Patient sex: F
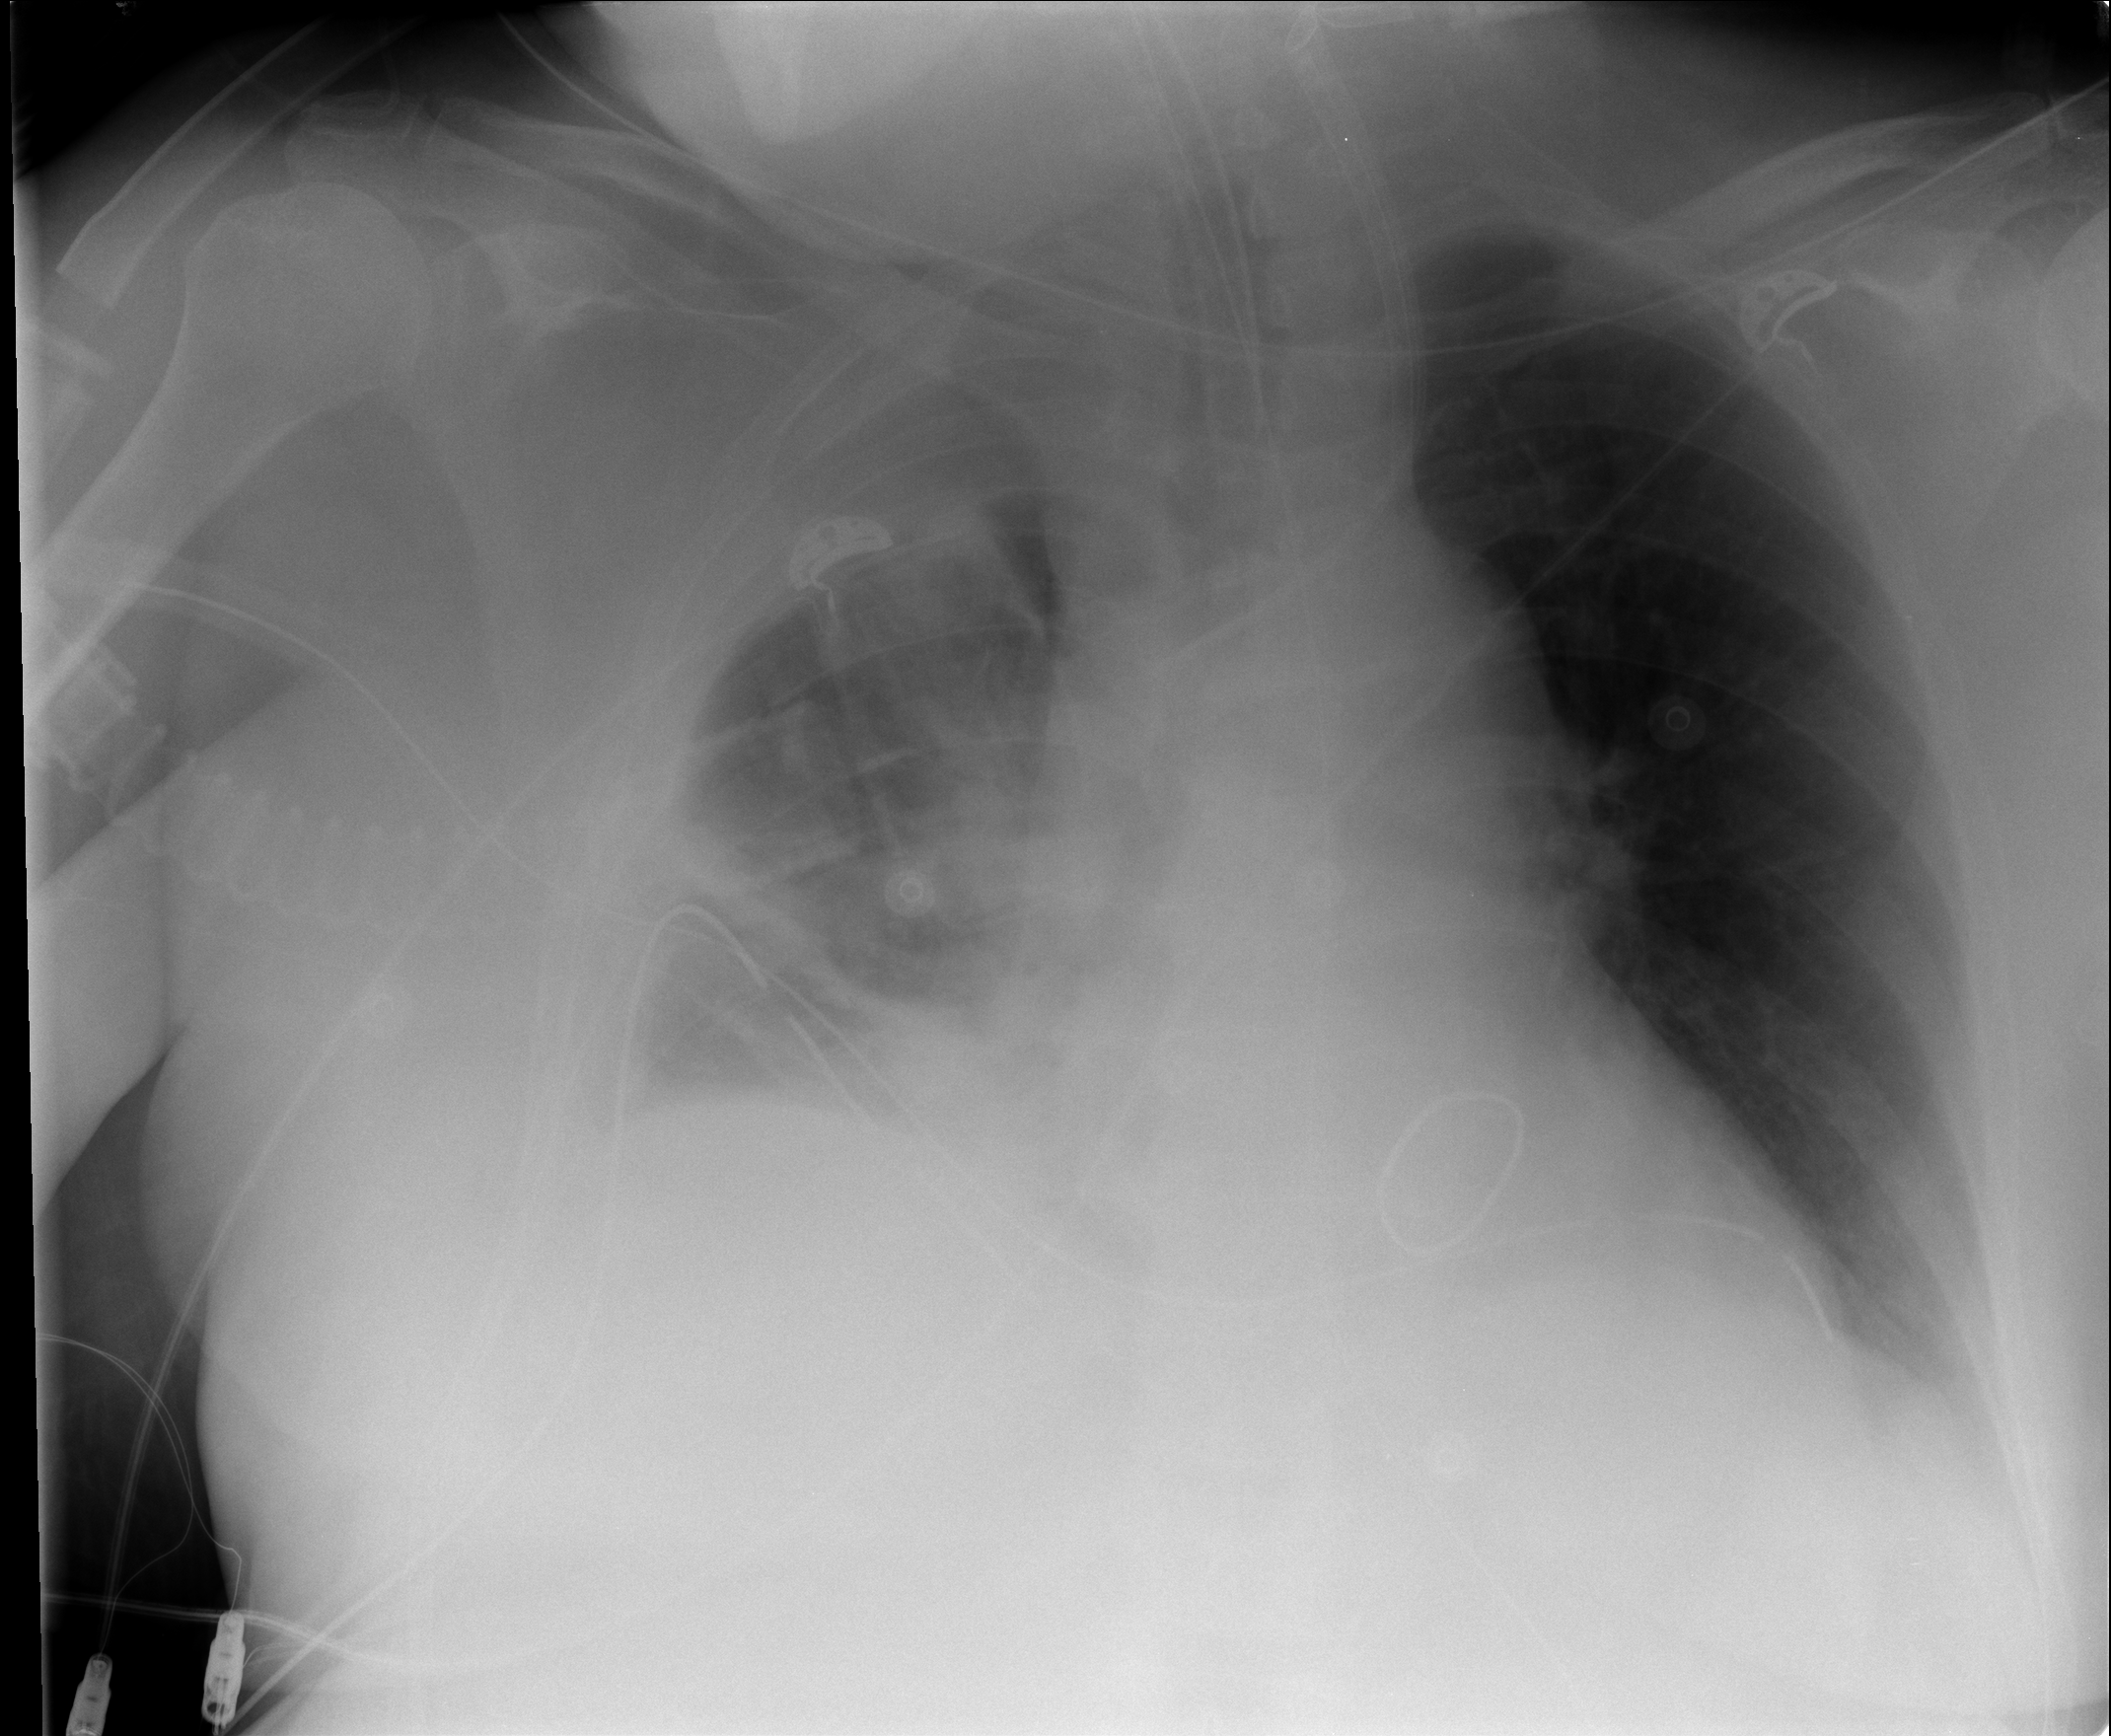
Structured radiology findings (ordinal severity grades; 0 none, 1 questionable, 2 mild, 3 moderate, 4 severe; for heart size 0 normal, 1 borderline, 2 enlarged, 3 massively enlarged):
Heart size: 1
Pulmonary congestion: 0
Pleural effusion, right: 3
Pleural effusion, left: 0
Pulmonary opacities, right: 2
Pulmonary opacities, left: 0
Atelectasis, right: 2
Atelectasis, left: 0